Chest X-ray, AP view. Patient: 35 years old, sex M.
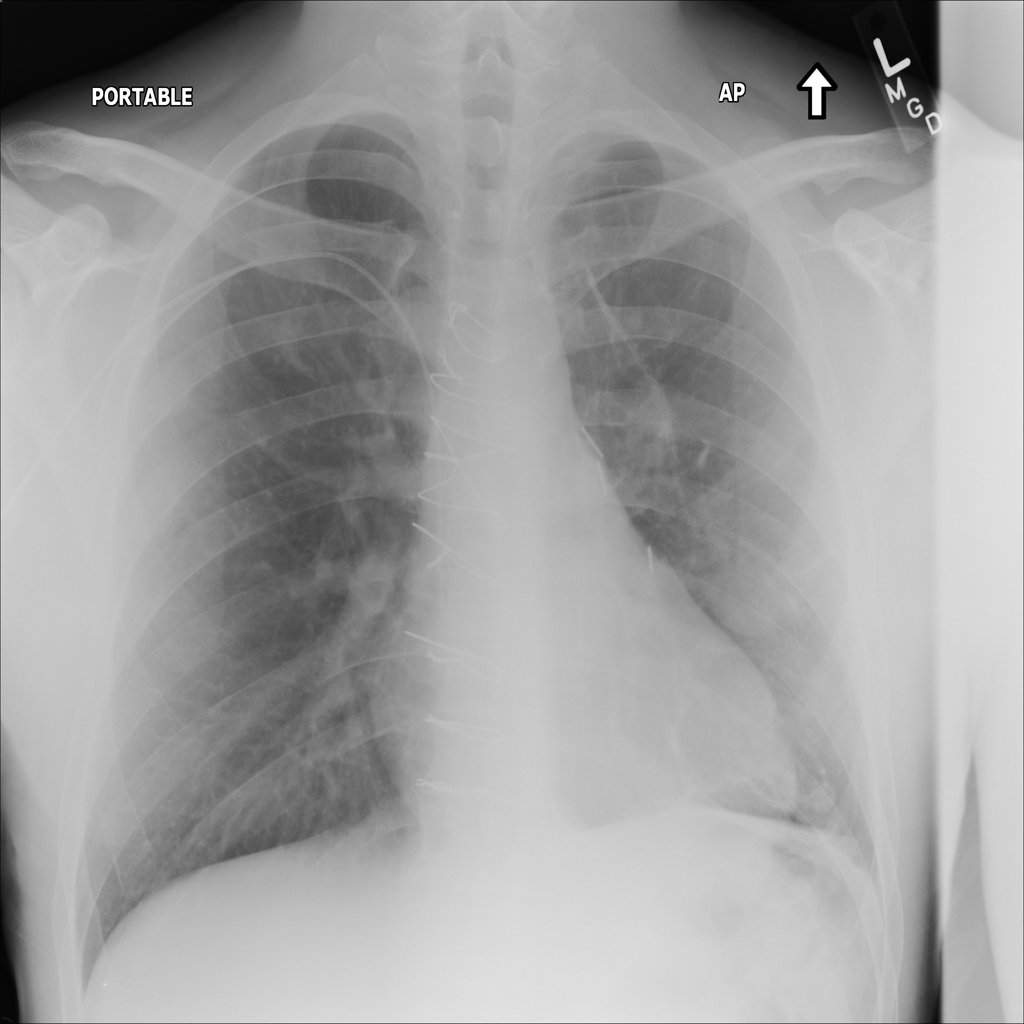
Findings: No Finding